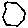
Label: hexagon